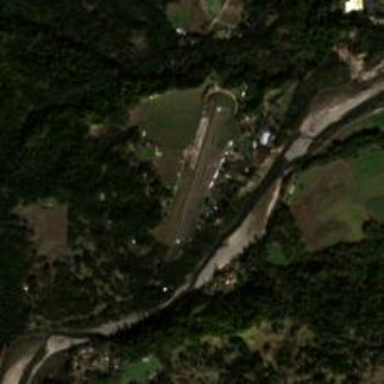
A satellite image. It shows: View of runway in airport.